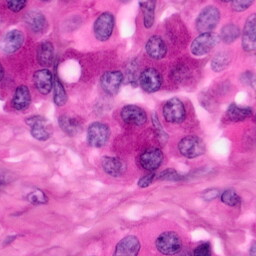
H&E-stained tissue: Pancreatic